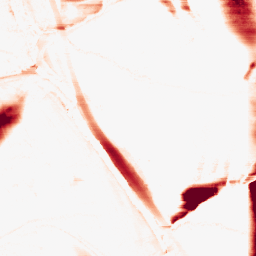
Category: morphological
Decomposition family: morphological_rect
Decomposition parameters: operation: opening
width: 50
height: 5
Upsampling method: quartic
Upsampling parameters: scale: 8
Upsampling scale: 8